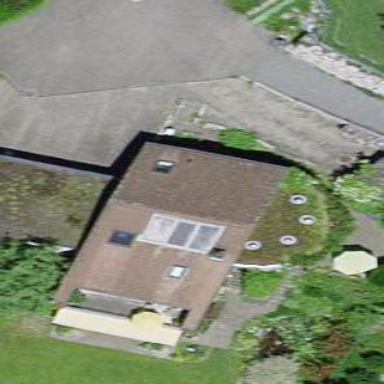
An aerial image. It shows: Residential building.